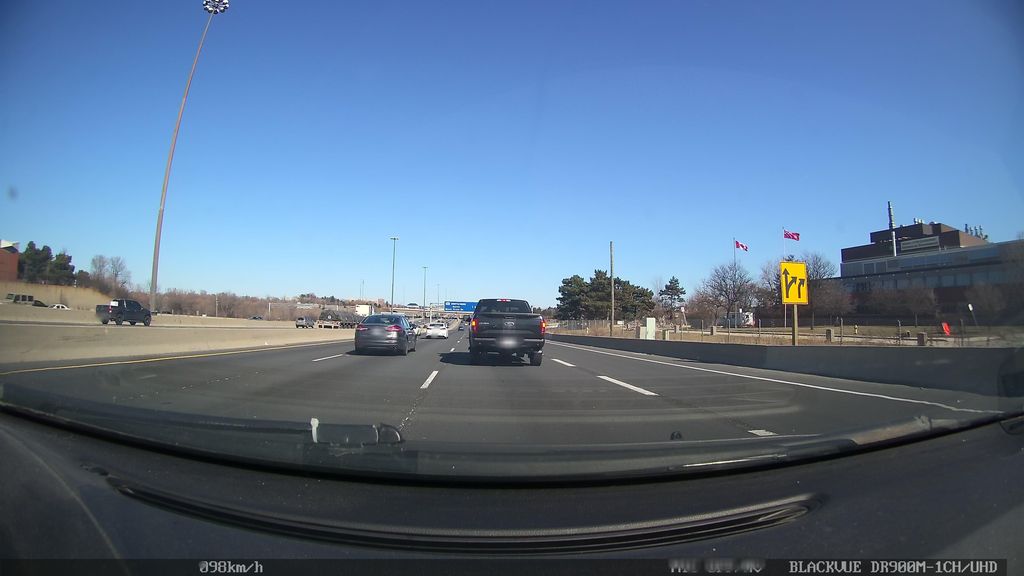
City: toronto